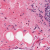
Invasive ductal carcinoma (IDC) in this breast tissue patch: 0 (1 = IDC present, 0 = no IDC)